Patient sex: M
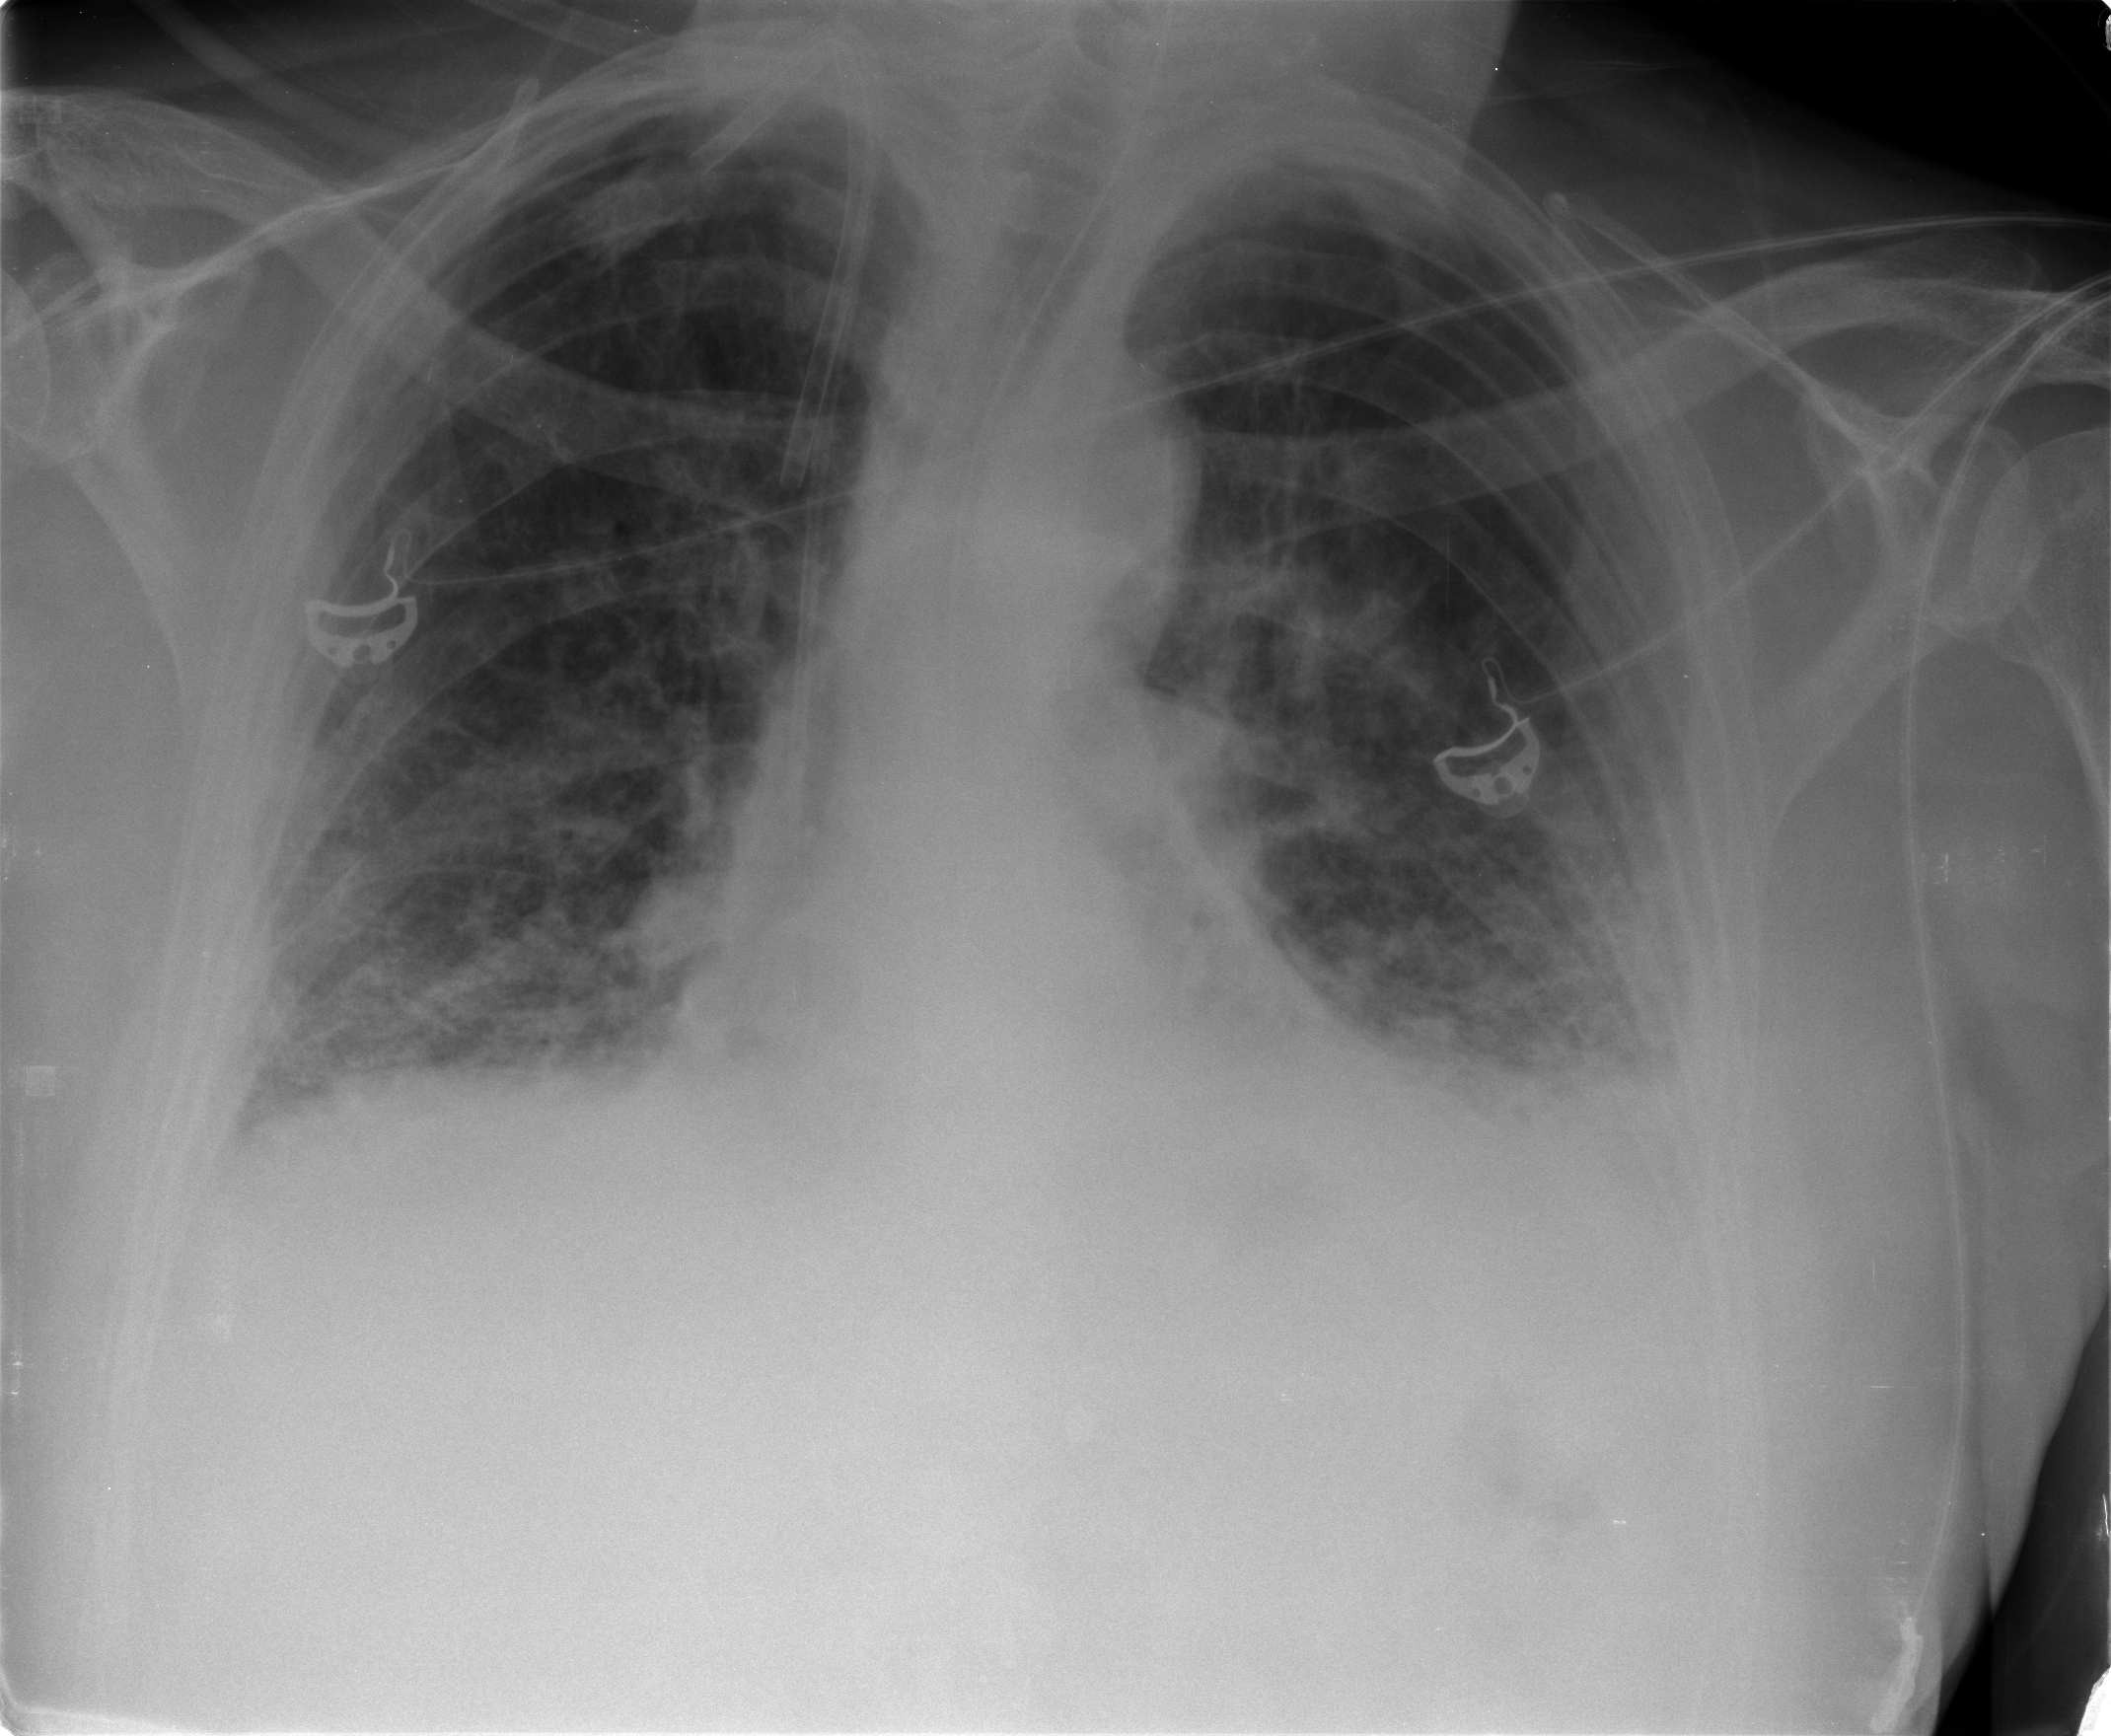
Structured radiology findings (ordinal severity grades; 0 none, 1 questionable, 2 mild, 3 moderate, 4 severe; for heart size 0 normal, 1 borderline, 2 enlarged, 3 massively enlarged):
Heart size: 0
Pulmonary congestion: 1
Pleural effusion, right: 2
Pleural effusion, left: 2
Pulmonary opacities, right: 2
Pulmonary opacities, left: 2
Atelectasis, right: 2
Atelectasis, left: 2